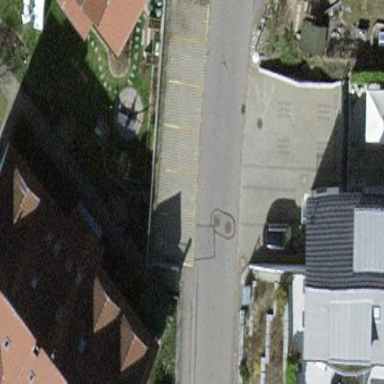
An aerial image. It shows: Parking area with surface.